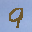
Label: 9